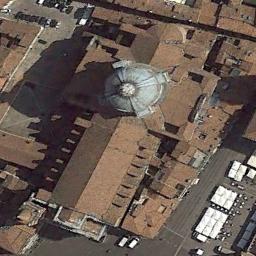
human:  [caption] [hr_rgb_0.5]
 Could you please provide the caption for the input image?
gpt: A cathedral with a brown roof  The main house in the middle of the church has a white round roof  There are many trees and parked vehicles around the church .

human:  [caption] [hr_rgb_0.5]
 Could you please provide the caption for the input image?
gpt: There is a red church with a white circular roof .

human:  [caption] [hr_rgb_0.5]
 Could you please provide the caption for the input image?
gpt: This is a church with lots of open space around it .

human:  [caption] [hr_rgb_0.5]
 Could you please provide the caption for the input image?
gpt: The church with a circular pointed tower and the rest of the church has an orange cross-shaped roof .

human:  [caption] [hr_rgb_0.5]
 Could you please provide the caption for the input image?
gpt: A church with a blue round roof surrounded by many orange buildings .